Question: I currently embed OpenLayers in my Rails 3.2.2 app. OpenLayers' images are in '/vendor/assets/images/openlayers', and they're correctly served.
In another folder, I've edited some of those images, using Photoshop, to change the hues of the buttons. Now, when I replace the images, Rails won't serve them anymore, instead just showing this "broken image" icon.
Before and after (note that I didn't modify the image that forms the zoombar's background):

The image is served, according to the rails console:
'''
Started GET "/assets//openlayers/zoom-minus-mini.png" for 127.0.0.1 at 2012-04-15 23:09:04 +0200
Served asset /openlayers/zoom-minus-mini.png - 200 OK (0ms)
'''
... but in my browser it just shows the "broken image" icon again, when I browse to that URL. If I drag the image from my file system to Chrome, it shows it correctly.
When I do a 'git checkout vendor/assets/images/openlayers' and refresh the browser (skipping the cache), everything's back to normal.
What gives?
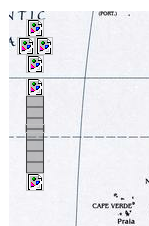
Answer: I found that editing the images fixed the problem, rather than copying them to the destination directory in 'vendor/assets/images'.
Even though they were showing fine in Finder, Photoshop, Chrome, Safari, and other tools, Rails refused to serve them for whatever reason.